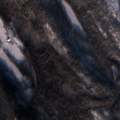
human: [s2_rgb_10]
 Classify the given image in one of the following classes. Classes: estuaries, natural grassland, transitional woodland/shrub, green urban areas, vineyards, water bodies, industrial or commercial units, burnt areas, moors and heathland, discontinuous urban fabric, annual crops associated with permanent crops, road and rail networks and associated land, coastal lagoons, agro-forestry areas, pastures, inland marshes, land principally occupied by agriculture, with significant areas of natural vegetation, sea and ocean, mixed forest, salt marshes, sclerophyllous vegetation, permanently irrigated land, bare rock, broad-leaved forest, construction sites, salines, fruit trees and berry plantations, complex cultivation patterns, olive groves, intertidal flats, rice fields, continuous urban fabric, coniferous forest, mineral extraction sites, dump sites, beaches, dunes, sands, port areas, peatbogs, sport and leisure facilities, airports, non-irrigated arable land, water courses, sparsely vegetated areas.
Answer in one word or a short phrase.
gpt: coniferous forest, mixed forest